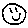
Label: smiley face